Field crop: maize
Growth stage: 2
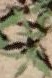
Species: atriplex